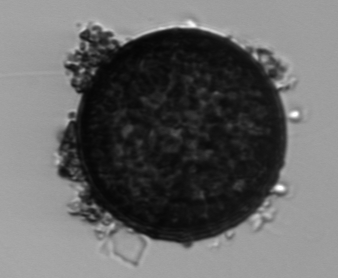
Label: Coscinodiscus